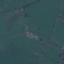
Land use / land cover: Pasture